七年级 · 组合几何学
(2022.浙江七年级期末) 如图, $D, E$ 分别是 $\triangle A B C$ 边 $A B, B C$ 上的点, $D E / / A C$, 点 $F$ 在 $D E$ 的延长线上, 且 $\angle D F C=\angle A$.

(1) 试判断 $A B$ 与 $C F$ 的位置美系, 并说明理由.

(2) 若 $\angle A C F$ 比 $\angle B D E$ 大 $40^{\circ}$. 求 $\angle B D E$ 的度数.
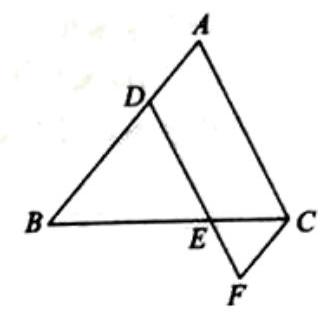
答案: (1) $A B / / C F$.理由见解析; (2) $\angle B D E=70^{\circ}$.

【分析】 (1) $A B / / C F$, 只要证明 $\angle \mathrm{DFC}=\angle \mathrm{BDE}$, 即可解决问题;

(2) 用构建方程组的思想即可解决问题.

【详解】(1) $A B / / C F$.

证明: $\because \mathrm{DE} / / \mathrm{AC}, \quad \therefore \angle \mathrm{BDE}=\angle \mathrm{A}$,

$\because \angle \mathrm{DFC}=\angle \mathrm{A}, \quad \therefore \angle \mathrm{DFC}=\angle \mathrm{BDE}, \quad \therefore \mathrm{AB} / / \mathrm{CF} ;$

(2) $\because \mathrm{DE} / / \mathrm{AC}, \quad \therefore \angle \mathrm{ACF}+\angle \mathrm{DFC}=180^{\circ}$,

由 (1) 中已证 $\angle \mathrm{DFC}=\angle \mathrm{BDE}, \therefore \angle \mathrm{ACF}+\angle \mathrm{BDE}=180^{\circ}$,

又 $\because \angle \mathrm{ACF}$ 比 $\angle \mathrm{BDE}$ 大 $40^{\circ}, \therefore \angle \mathrm{BDE}+40^{\circ}+\angle \mathrm{BDE}=180^{\circ}, \therefore \angle \mathrm{BDE}=70^{\circ}$.

【点睛】本题考查平行线的判定和性质、二元一次方程组等知识, 解题的关键是灵活运用所学知识解决问题, 学会与转化的思想思考问题, 属于中考常考题型.